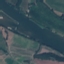
Land use / land cover class: River